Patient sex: F
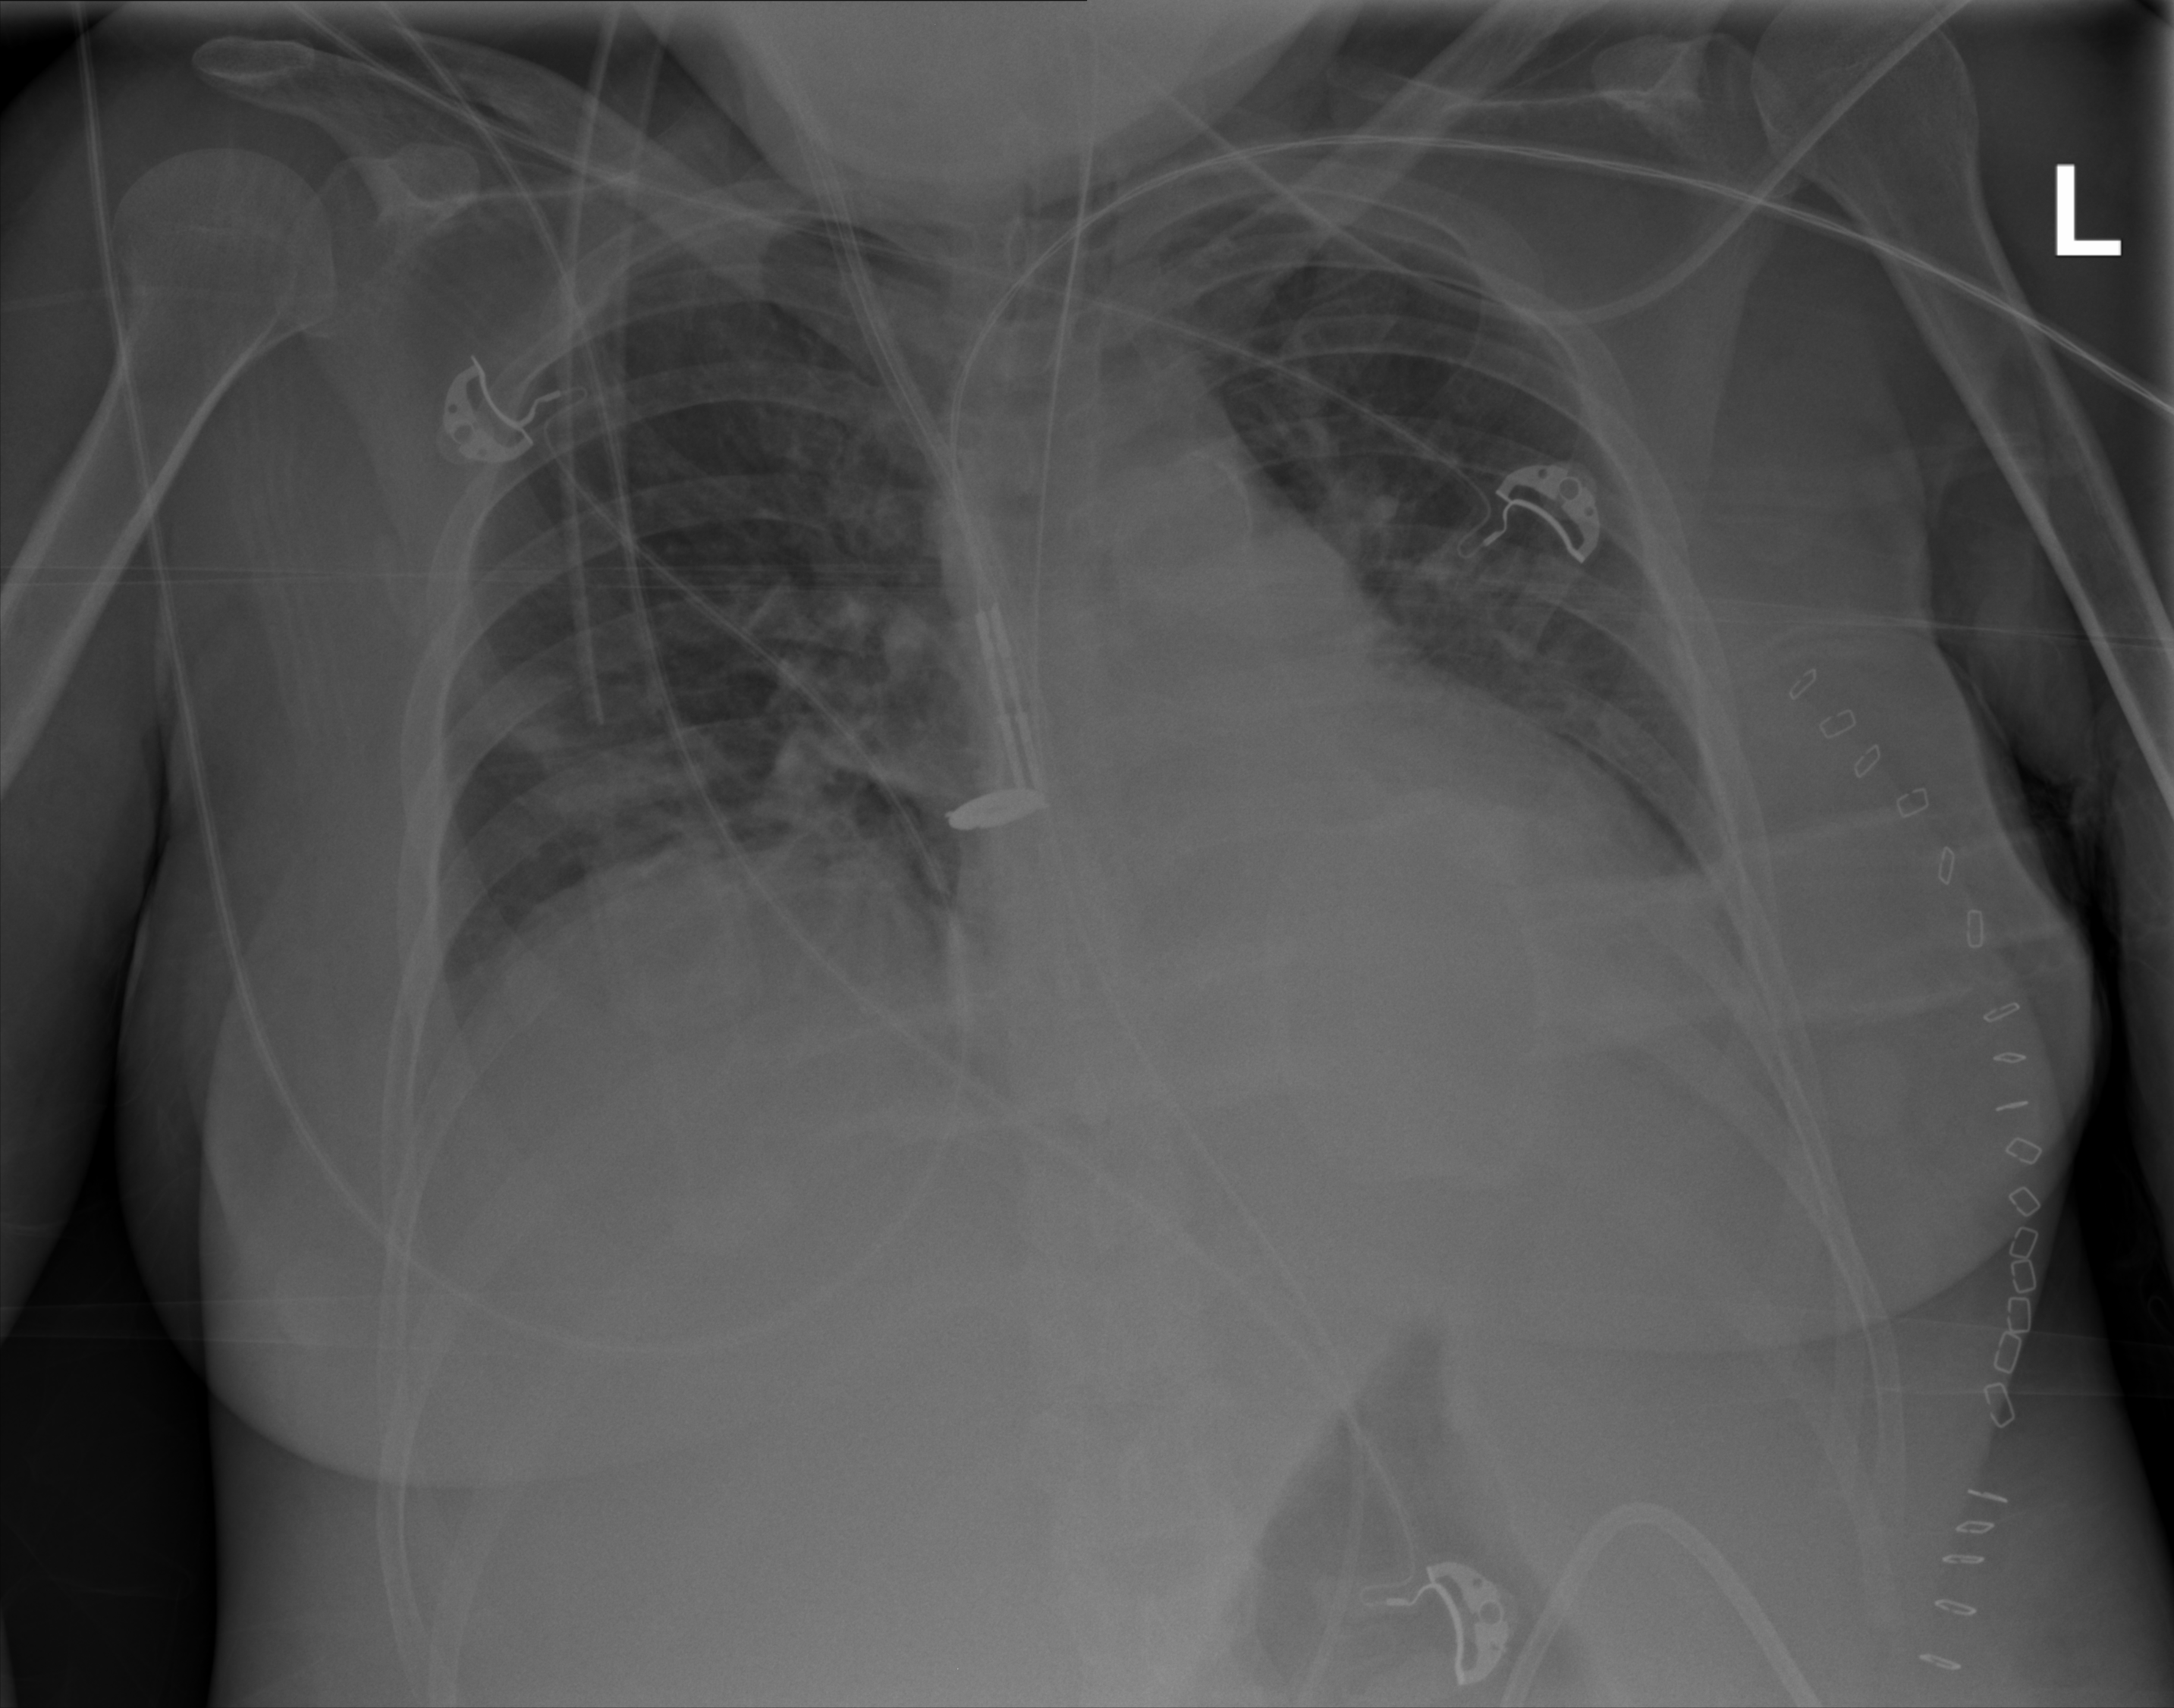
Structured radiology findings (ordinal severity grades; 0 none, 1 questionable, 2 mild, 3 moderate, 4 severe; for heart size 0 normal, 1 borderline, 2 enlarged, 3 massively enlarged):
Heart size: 1
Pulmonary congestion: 0
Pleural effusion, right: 0
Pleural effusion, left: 1
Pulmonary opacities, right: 0
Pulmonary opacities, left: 0
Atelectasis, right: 2
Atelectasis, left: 2